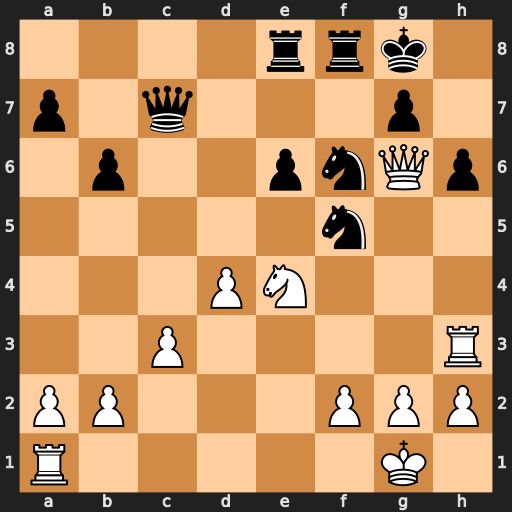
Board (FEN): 4rrk1/p1q3p1/1p2pnQp/5n2/3PN3/2P4R/PP3PPP/R5K1
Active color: w
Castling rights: -
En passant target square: -
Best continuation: Nxf6+ Rxf6 Qxe8+